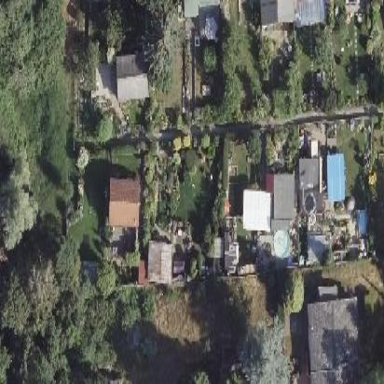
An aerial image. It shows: Allotments area.